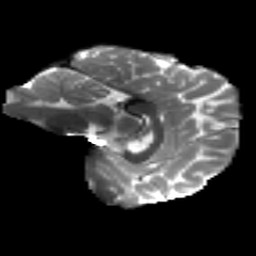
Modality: T2w
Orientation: sagittal
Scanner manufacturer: siemens
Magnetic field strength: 3 T
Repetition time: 4.16 s
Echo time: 0.0806 s